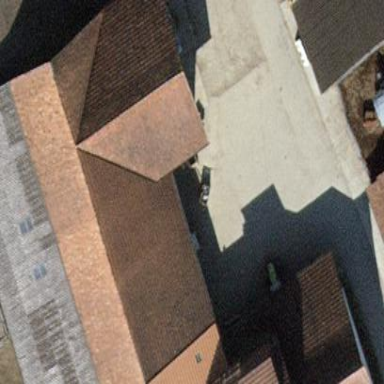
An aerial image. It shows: Farm building with gabled roof.